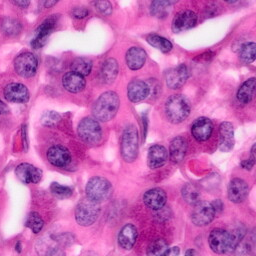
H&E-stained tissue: Pancreatic